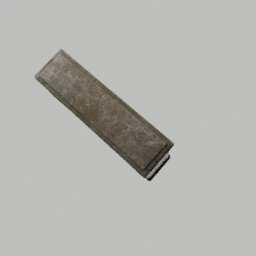
Label: electronics